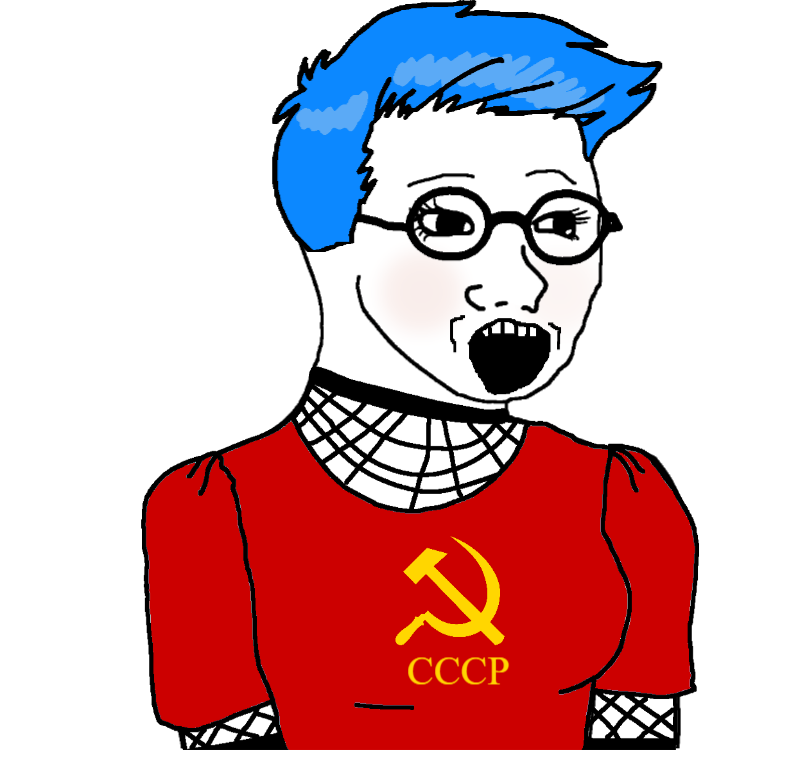
Label: 5_Soyjak